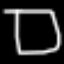
Label: square